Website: home-depot
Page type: billing-address
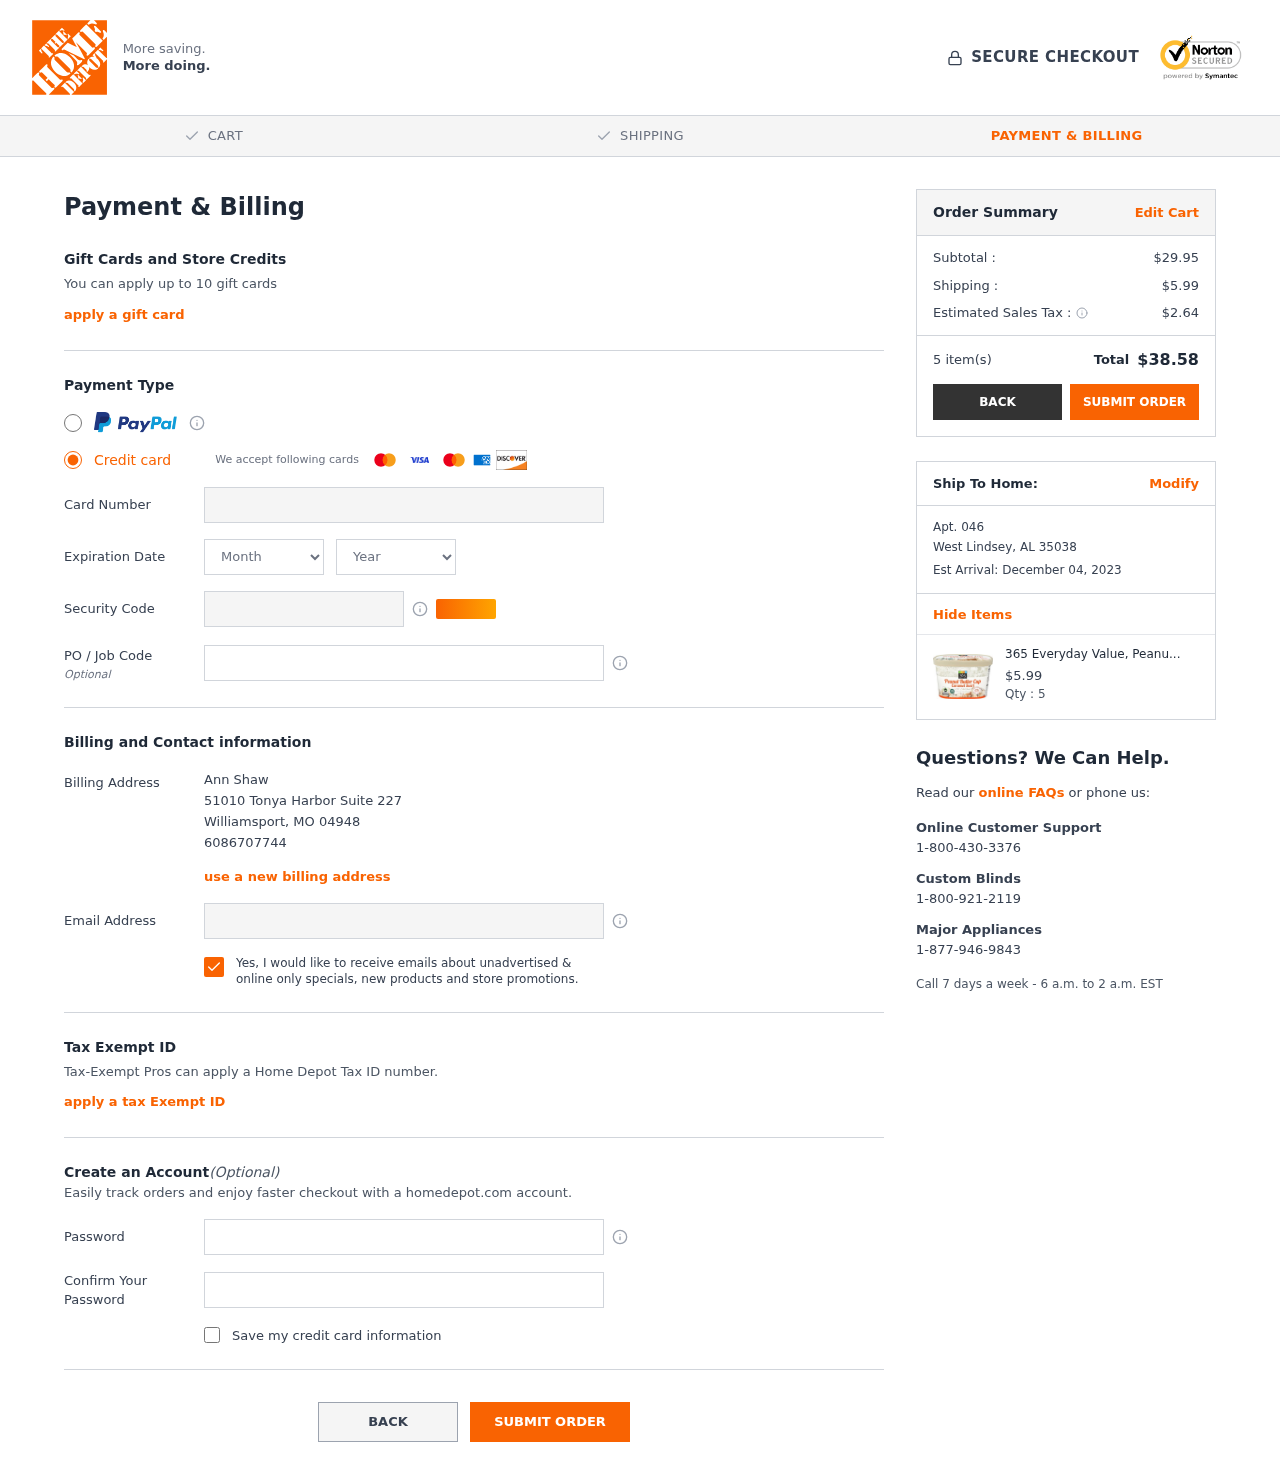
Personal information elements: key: PII_CARD_CVV
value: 7216
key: PII_CARD_EXPIRY_MONTH
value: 04
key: PII_CARD_EXPIRY_YEAR
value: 27
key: PII_CARD_NUMBER
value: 3779 7208 3784 038
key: PII_CITY
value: Williamsport
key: PII_CITY2
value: West Lindsey
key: PII_EMAIL
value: ann.shaw@hotmail.com
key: PII_FULLNAME
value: Ann Shaw
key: PII_PHONE
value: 6086707744
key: PII_POSTCODE
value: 04948
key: PII_POSTCODE2
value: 35038
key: PII_STATE_ABBR
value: MO
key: PII_STATE_ABBR2
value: AL
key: PII_STREET
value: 51010 Tonya Harbor Suite 227
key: PII_STREET2
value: Apt. 046
Product elements: key: PRODUCT1_NAME
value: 365 Everyday Value, Peanut Butter Cup Caramel Swirl Ice Cream, 1.75 QT, (Frozen)
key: PRODUCT1_PRICE
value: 5.99
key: PRODUCT1_QUANTITY
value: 5
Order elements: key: ORDER_SUBTOTAL
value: $29.95
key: ORDER_SHIPPING_COST
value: $5.99
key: ORDER_TAX
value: $2.64
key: ORDER_NUM_ITEMS
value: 5 item(s)
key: ORDER_TOTAL
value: $38.58
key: ORDER_DELIVERY_DATE
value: Est Arrival: December 04, 2023